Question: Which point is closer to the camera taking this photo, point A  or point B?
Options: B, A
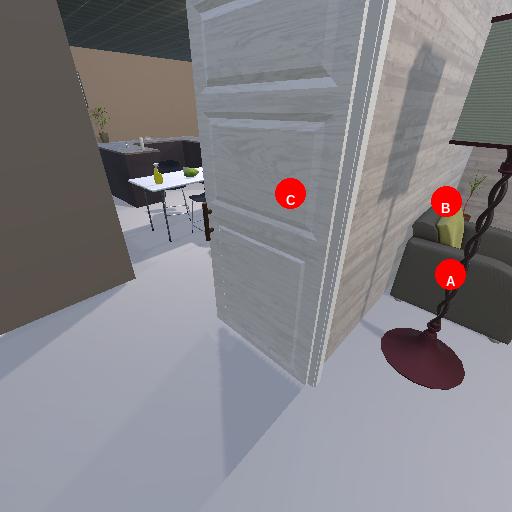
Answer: B